Question: I need to write code that will search for Windows security events meeting certain criteria and return the events. I have a constraint that I need to use VBscript for this, I cannot use PowerShell. The problem is that one of the fields that needs to be searchable is "Logon Type" (in the messages field). This is an example of Logon Type in a security event:

I have looked all over the internet for a way to do this and the only thing I can come up with is to use regex and the 'InStr' function to search within the 'Messages' field, but that method would be quite complicated and cumbersome with the other search values being a factor as well. As an FYI, the other value I need to search for is time.
Or, is there a way to export all the security events from a machine to XML? I have not found a way to do that with VBscript.
Does anyone have any suggestions on how I can best filter messages based on logon type with VBscript?
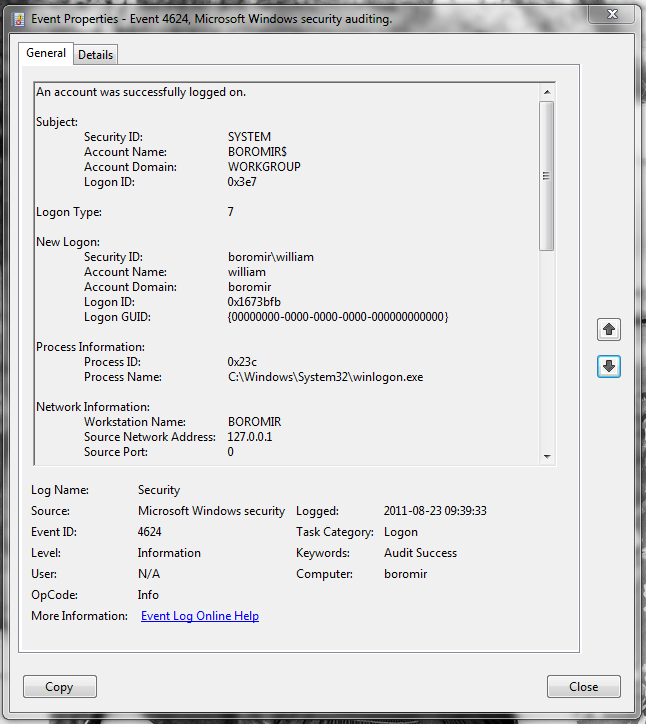
Answer: I don't see how checking the message field for a specific logon type would be that complicated. Something like this should suffice:
'''
Set wmi = GetObject("winmgmts://./root/cimv2")
Set re = New RegExp
re.Pattern = "LogonType:\s+7"
qry = "SELECT * FROM Win32_NTLogEvent WHERE Logfile='Security' AND EventCode=4624"
For Each evt In wmi.ExecQuery(qry)
If re.Test(evt.Message) Then
'do stuff
End If
Next
'''